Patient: sex M, age 58
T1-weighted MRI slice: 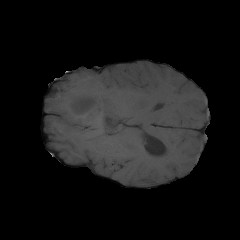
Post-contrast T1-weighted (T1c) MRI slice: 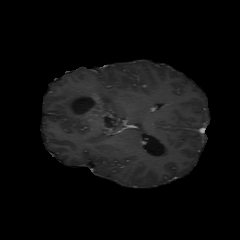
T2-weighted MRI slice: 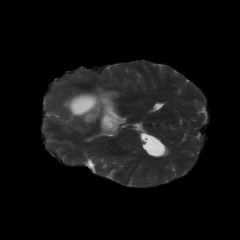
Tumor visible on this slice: yes
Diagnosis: Astrocytoma, IDH-mutant
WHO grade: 4